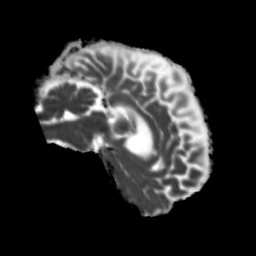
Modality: MD
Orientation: sagittal
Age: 78
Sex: male
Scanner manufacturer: siemens
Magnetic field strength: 3 T
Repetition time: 5.25 s
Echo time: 0.08 s